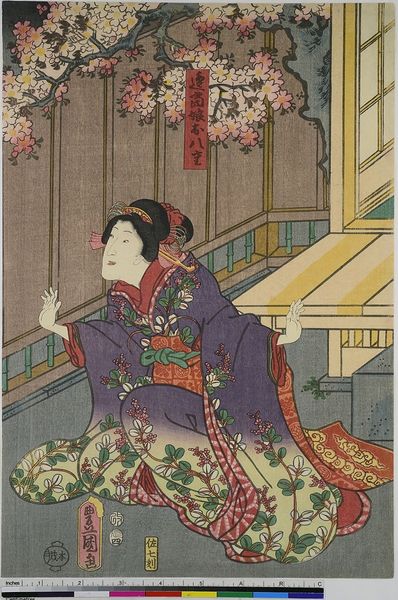
Titel: Der Schauspieler Iwai Kumesaburo III als Itto musume Oyae
Künstler: Utagawa Kunisada
Standort: Hamburg
Institution: Museum für Kunst und Gewerbe Hamburg
Schlagwörter: baum, fenster, frau, schwarz, tisch, zimmer, blüte, blüten, wand, gesicht, zweige, gewand, haare, theater, holzschnitt, japan, schrift, lila, floral, sprossen, druckgraphik, druckgrafik, china, zeit, schauspieler, farbholzschnitt, schauspielerin, kimono, kirschblüte, kabuki, edo, reproduktionen, druckerzeugnisse, theateraufführung, ukiyo